Question: I struggling with understanding why I'm seeing several "No define call for" when attempting to load my angular application. Well I know they are there because I'm using enforeDefine: true, but what is wrong with my code? What do I need to do to satisfy the enforceDefine?
Errors:

main.js
'''
/*global require, requirejs */
'use strict';
requirejs.config({
enforceDefine: true,
paths: {
angular: ['//cdn.jsdelivr.net/webjars/org.webjars/angularjs/1.4.0/angular.min','../lib/angularjs/angular.min'],
'angular-messages': ['//cdn.jsdelivr.net/webjars/org.webjars/angularjs/1.4.0/angular-messages.min','../lib/angularjs/angular-messages.min'],
'angular-resource': ['//cdn.jsdelivr.net/webjars/org.webjars/angularjs/1.4.0/angular-resource.min','../lib/angularjs/angular-resource.min'],
'angular-ui-bootstrap': ['//cdn.jsdelivr.net/webjars/org.webjars/angular-ui-bootstrap/0.13.0/ui-bootstrap-tpls.min','../lib/angular-ui-bootstrap/ui-bootstrap-tpls.min'],
uiRouter: ['//cdn.jsdelivr.net/webjars/org.webjars/angular-ui-router/0.2.15/angular-ui-router.min','../lib/angular-ui-router/angular-ui-router.min'],
bootstrap: ['//cdn.jsdelivr.net/webjars/org.webjars/bootstrap/3.3.4/bootstrap.min','../lib/bootstrap/js/bootstrap.min'],
jquery: ['//cdn.jsdelivr.net/webjars/org.webjars/jquery/2.1.4/jquery.min','../lib/jquery/jquery.min'],
async: '../lib/requirejs-plugins/src/async'
},
shim: {
angular: {
exports : 'angular'
},
uiRouter: {
deps: ['angular']
},
'angular-ui-bootstrap': {
deps: ['angular']
},
'angular-resource': {
deps: ['angular']
},
'angular-messages': {
deps: ['angular']
},
bootstrap: {
deps: ['jquery'],
exports: 'jQuery.fn.popover'
}
},
deps: ['app']
});
'''
app.js
'''
/*global require, requirejs */
'use strict';
define(['angular',
'./controllers',
'./directives',
'./filters',
'./services',
'bootstrap',
'jquery',
'uiRouter',
'angular-ui-bootstrap',
'angular-messages',
'angular-resource',
'async',
'./gmaps'
],
function(angular, controllers) {
// Declare app level module which depends on filters, and services
angular.module('myApp', ['myApp.filters', 'myApp.services', 'myApp.directives', 'ui.router', 'ngMessages','ngResource','ui.bootstrap']).
config(['$stateProvider','$urlRouterProvider','$httpProvider', function($stateProvider, $urlRouterProvider, $httpProvider) {
$httpProvider.defaults.useXDomain = true;
delete $httpProvider.defaults.headers.common['X-Requested-With'];
$urlRouterProvider.otherwise('/home');
$stateProvider
// HOME STATES AND NESTED VIEWS ========================================
.state('home', {
url: '/home',
.... several routes here that I hid
});
}]).controller('RouteCtrl', ['$scope','$state', function($scope, $state) {
$scope.$state = $state;
}]);
angular.bootstrap(document, ['myApp']);
});
'''
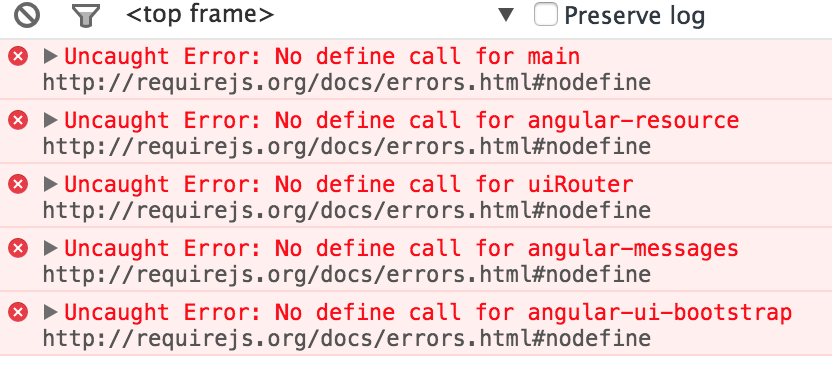
Answer: From <URL>:
> enforceDefine: If set to true, an error will be thrown if a script loads that does not call 'define()' or have a .
So the script loaded must either comply with AMD (Angular doesn't) or define an 'exports' in its shim configuration.
Since 'main' is yours, just make it a proper AMD module. The "problem" is that the other scripts ('uiRouter', 'angular-ui-bootstrap', 'angular-resource', 'angular-messages') do not actually export anything. My suggestion is just re-export 'angular' (or any other global, e.g. 'document', but 'angular' seems more relevant) so that you satisfy RequireJS:
'''
requirejs.config({
...
'angular-resource': {
deps: ['angular'],
exports: 'angular'
}, // and so on...
...
});
'''
This a bypass, but I do not think there is any other way, if you insist on using 'enforceDefine'.